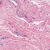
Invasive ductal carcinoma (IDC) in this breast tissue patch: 0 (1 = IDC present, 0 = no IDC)